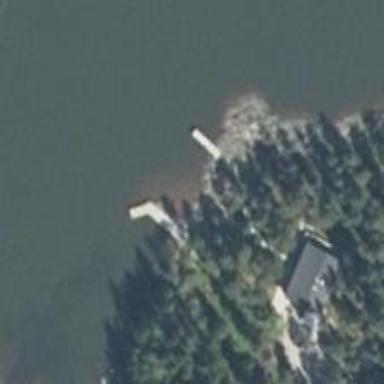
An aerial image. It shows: Man-made pier.